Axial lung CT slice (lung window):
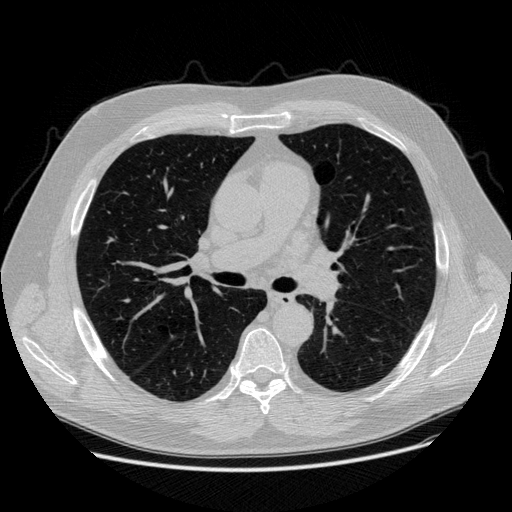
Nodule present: no